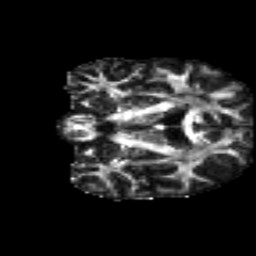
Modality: FA
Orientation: coronal
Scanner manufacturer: siemens
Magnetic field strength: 3 T
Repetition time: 4.16 s
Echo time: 0.0806 s